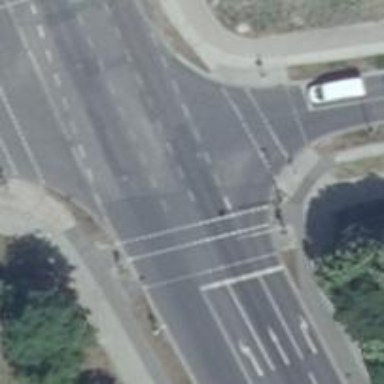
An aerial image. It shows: Road with traffic signals at the crossing.